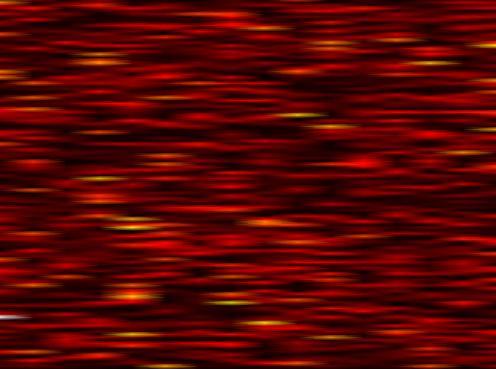
Label: FOFDM